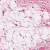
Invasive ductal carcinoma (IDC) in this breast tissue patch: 0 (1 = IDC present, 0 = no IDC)